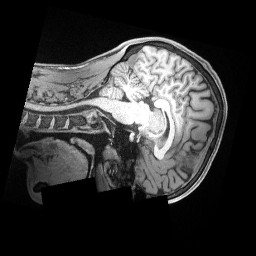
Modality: T1w
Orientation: sagittal
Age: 27
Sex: male
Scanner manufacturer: siemens
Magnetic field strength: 3 T
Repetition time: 2.3 s
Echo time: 0.00186 s